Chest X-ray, PA view. Patient: 19 years old, sex M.
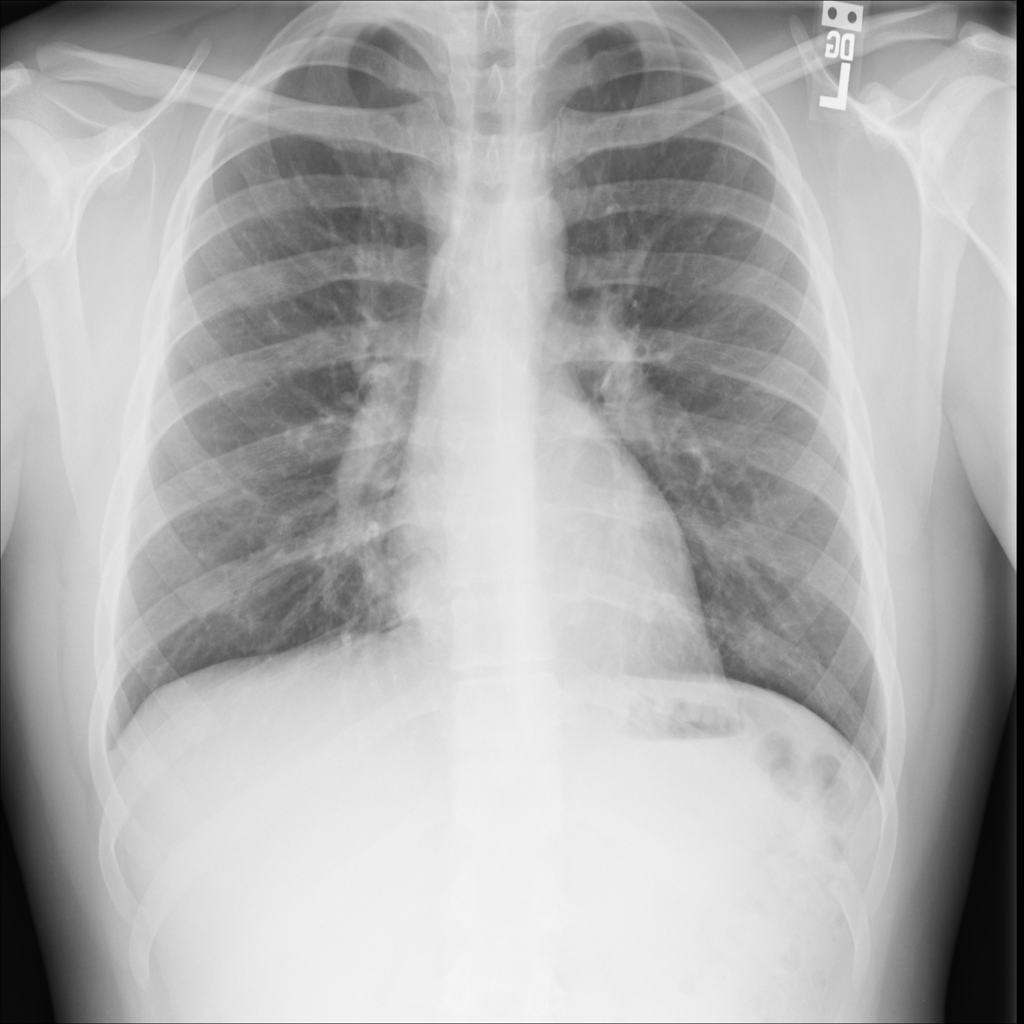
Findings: No Finding